Question: I want to set background colors in my ggplot to highlight ranges of data. Particularly, I want to highlight '[-0.1,0.1]' with, say, green,'[-0.25,-0.1)' and '(0.1,0.25]' with orange. In other words, what I need are bars with some alpha-transparency whose y-limits are the plot's y range, and x-limits are set by me.
Ideally, I would want something that would not be sensitive to 'coord_cartesian(...)' (as setting 'vline(...,size = X)' would). Additionally, it would be nice to have something independent from any data, and based solely on plot coordinates. I tried 'geom_segment', but I could not figure it our how to set a width that would work.
'''
library(ggplot2)
x <- c(seq(-1, 1, by = .001))
y <- rnorm(length(x))
df <- as.data.frame(x=x,y=y)
ggplot(df,aes(x,y)) +
geom_point(aes(y*abs(x)),alpha=.2,size=5) +
theme_bw() +
coord_cartesian(xlim = c(-.5,.5),ylim=c(-1,1))
'''

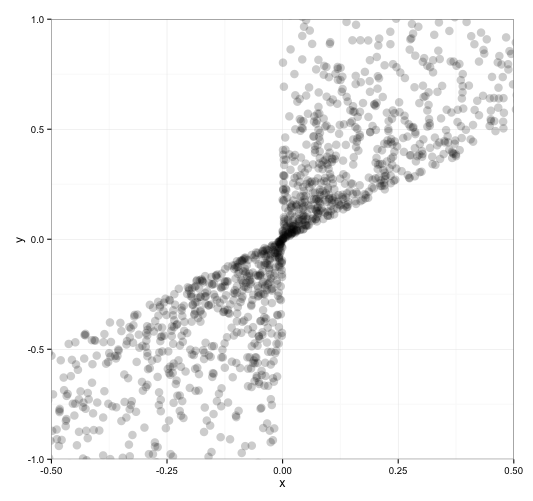
Answer: You can add the "bars" with 'geom_rect()' and setting 'ymin' and 'ymax' values to '-Inf' and 'Inf'. But according to @sc_evens answer to <URL>' works as expected.
'''
ggplot()+
geom_point(data=df,aes(x=y*abs(x),y=y),alpha=.2,size=5) +
geom_rect(aes(xmin=-0.1,xmax=0.1,ymin=-Inf,ymax=Inf),alpha=0.1,fill="green")+
geom_rect(aes(xmin=-0.25,xmax=-0.1,ymin=-Inf,ymax=Inf),alpha=0.1,fill="orange")+
geom_rect(aes(xmin=0.1,xmax=0.25,ymin=-Inf,ymax=Inf),alpha=0.2,fill="orange")+
theme_bw() +
coord_cartesian(xlim = c(-.5,.5),ylim=c(-1,1))
'''